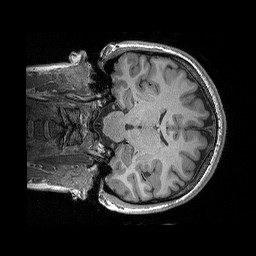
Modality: T1w
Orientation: coronal
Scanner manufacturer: siemens
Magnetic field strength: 3 T
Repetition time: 2.3 s
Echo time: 0.00298 s